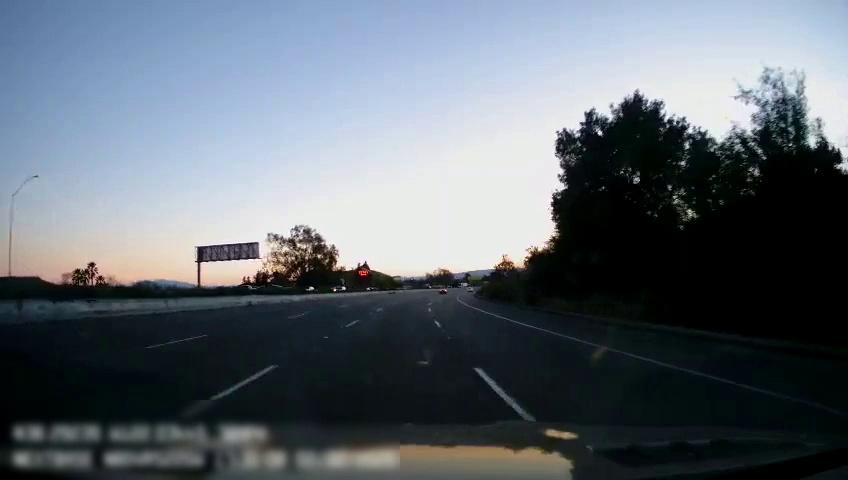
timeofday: Day
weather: Sunny
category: Drivable Space
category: Vehicles | SUV
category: Lanes | Current Lane
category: Lanes | Current Lane
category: Lanes | Alternate Lane
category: Lanes | Alternate Lane